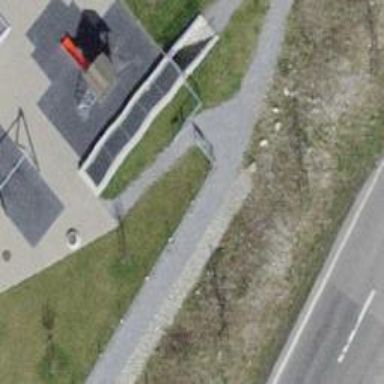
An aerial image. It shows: Sidewalk along the footway.